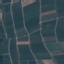
Land use / land cover class: PermanentCrop